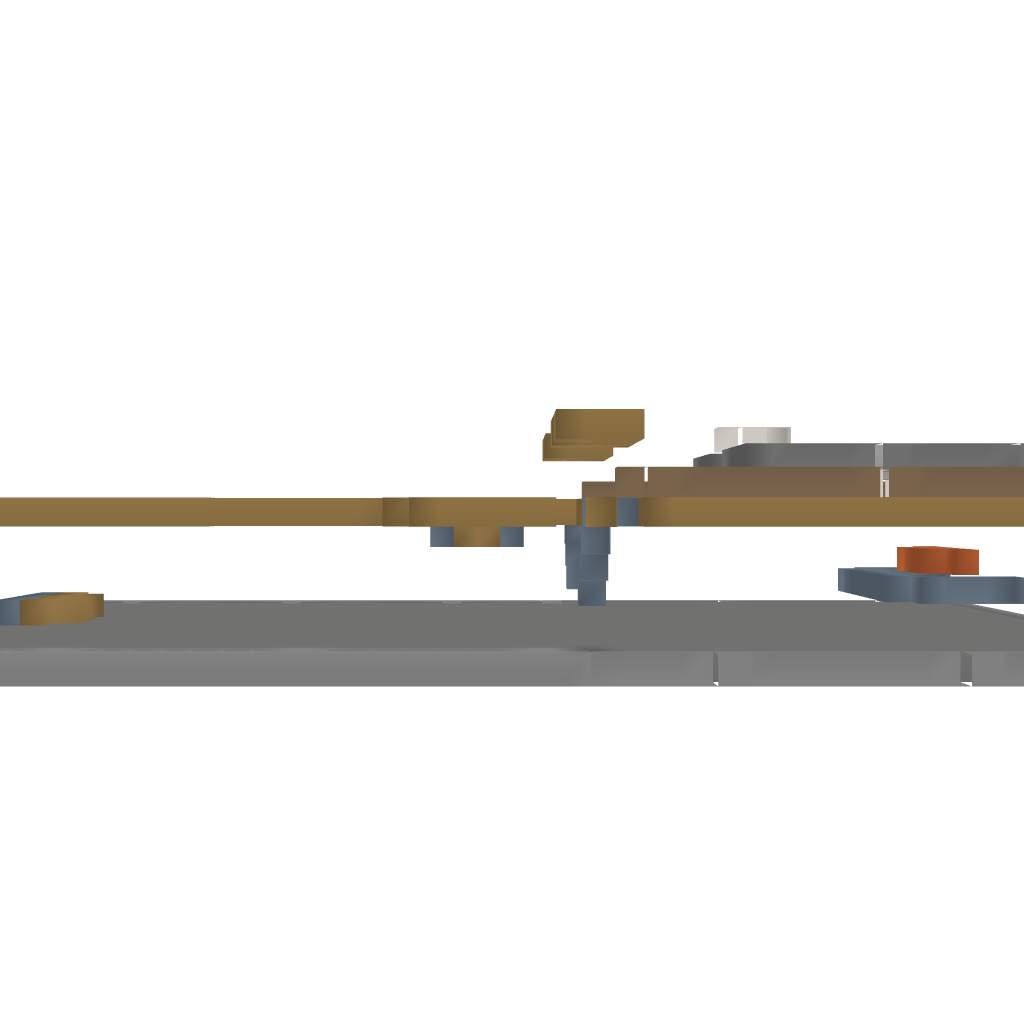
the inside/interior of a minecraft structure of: Mini Mansion